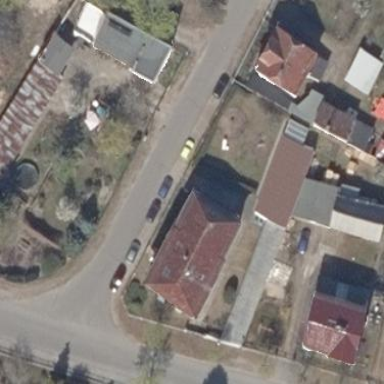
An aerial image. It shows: Building with hipped roof.